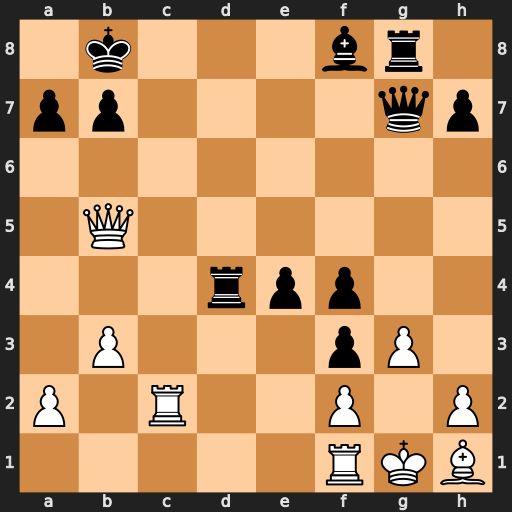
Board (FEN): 1k3br1/pp4qp/8/1Q6/3rpp2/1P3pP1/P1R2P1P/5RKB
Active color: w
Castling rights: -
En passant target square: -
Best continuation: Qe8+ Rd8 Qxd8#